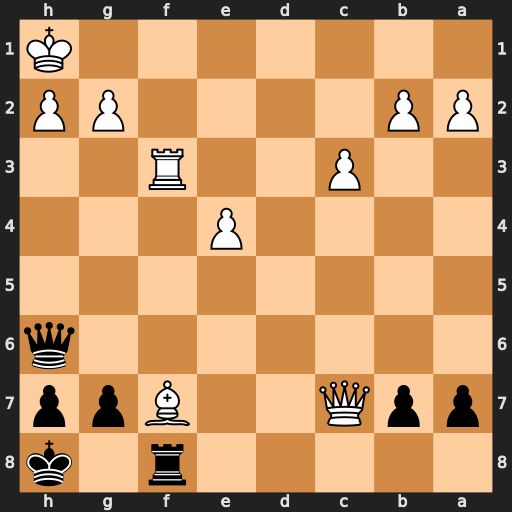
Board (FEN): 5r1k/ppQ2Bpp/7q/8/4P3/2P2R2/PP4PP/7K
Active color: b
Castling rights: -
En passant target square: -
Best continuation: Qc1+ Rf1 Qxf1#